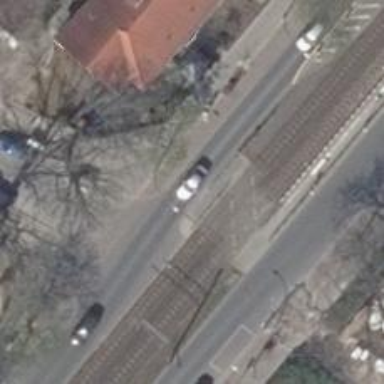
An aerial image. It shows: Unmarked crossing with pedestrian island.